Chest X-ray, AP view. Patient: 55 years old, sex F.
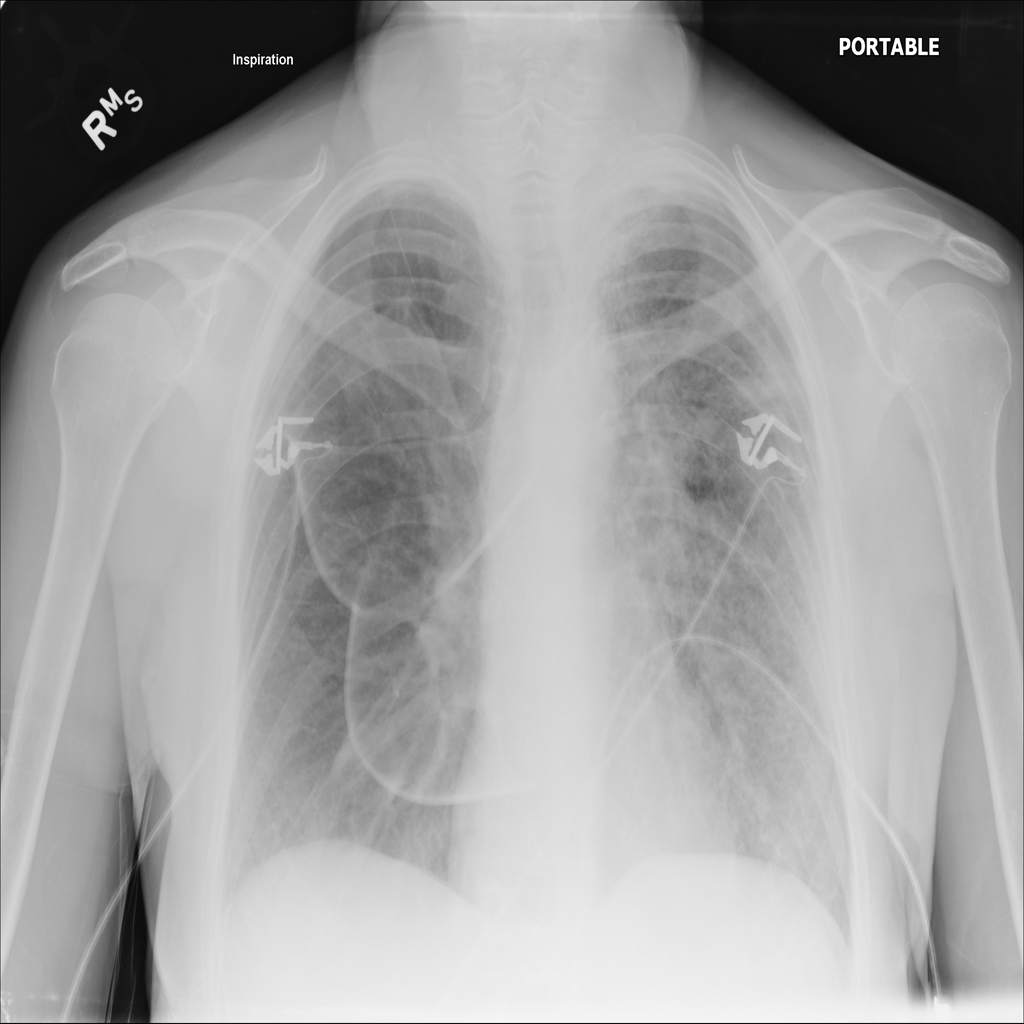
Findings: No Finding